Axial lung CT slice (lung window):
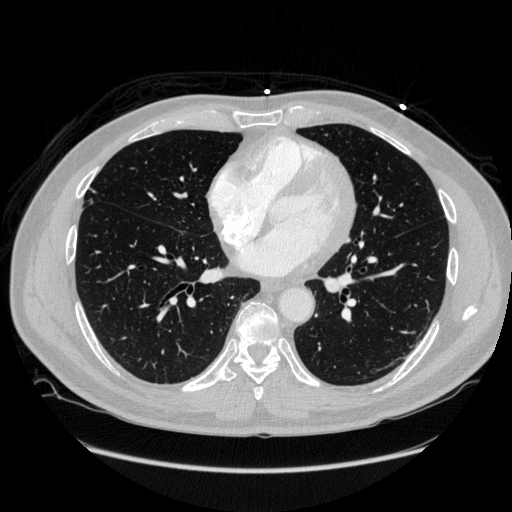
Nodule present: no